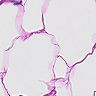
Metastatic tissue present: no